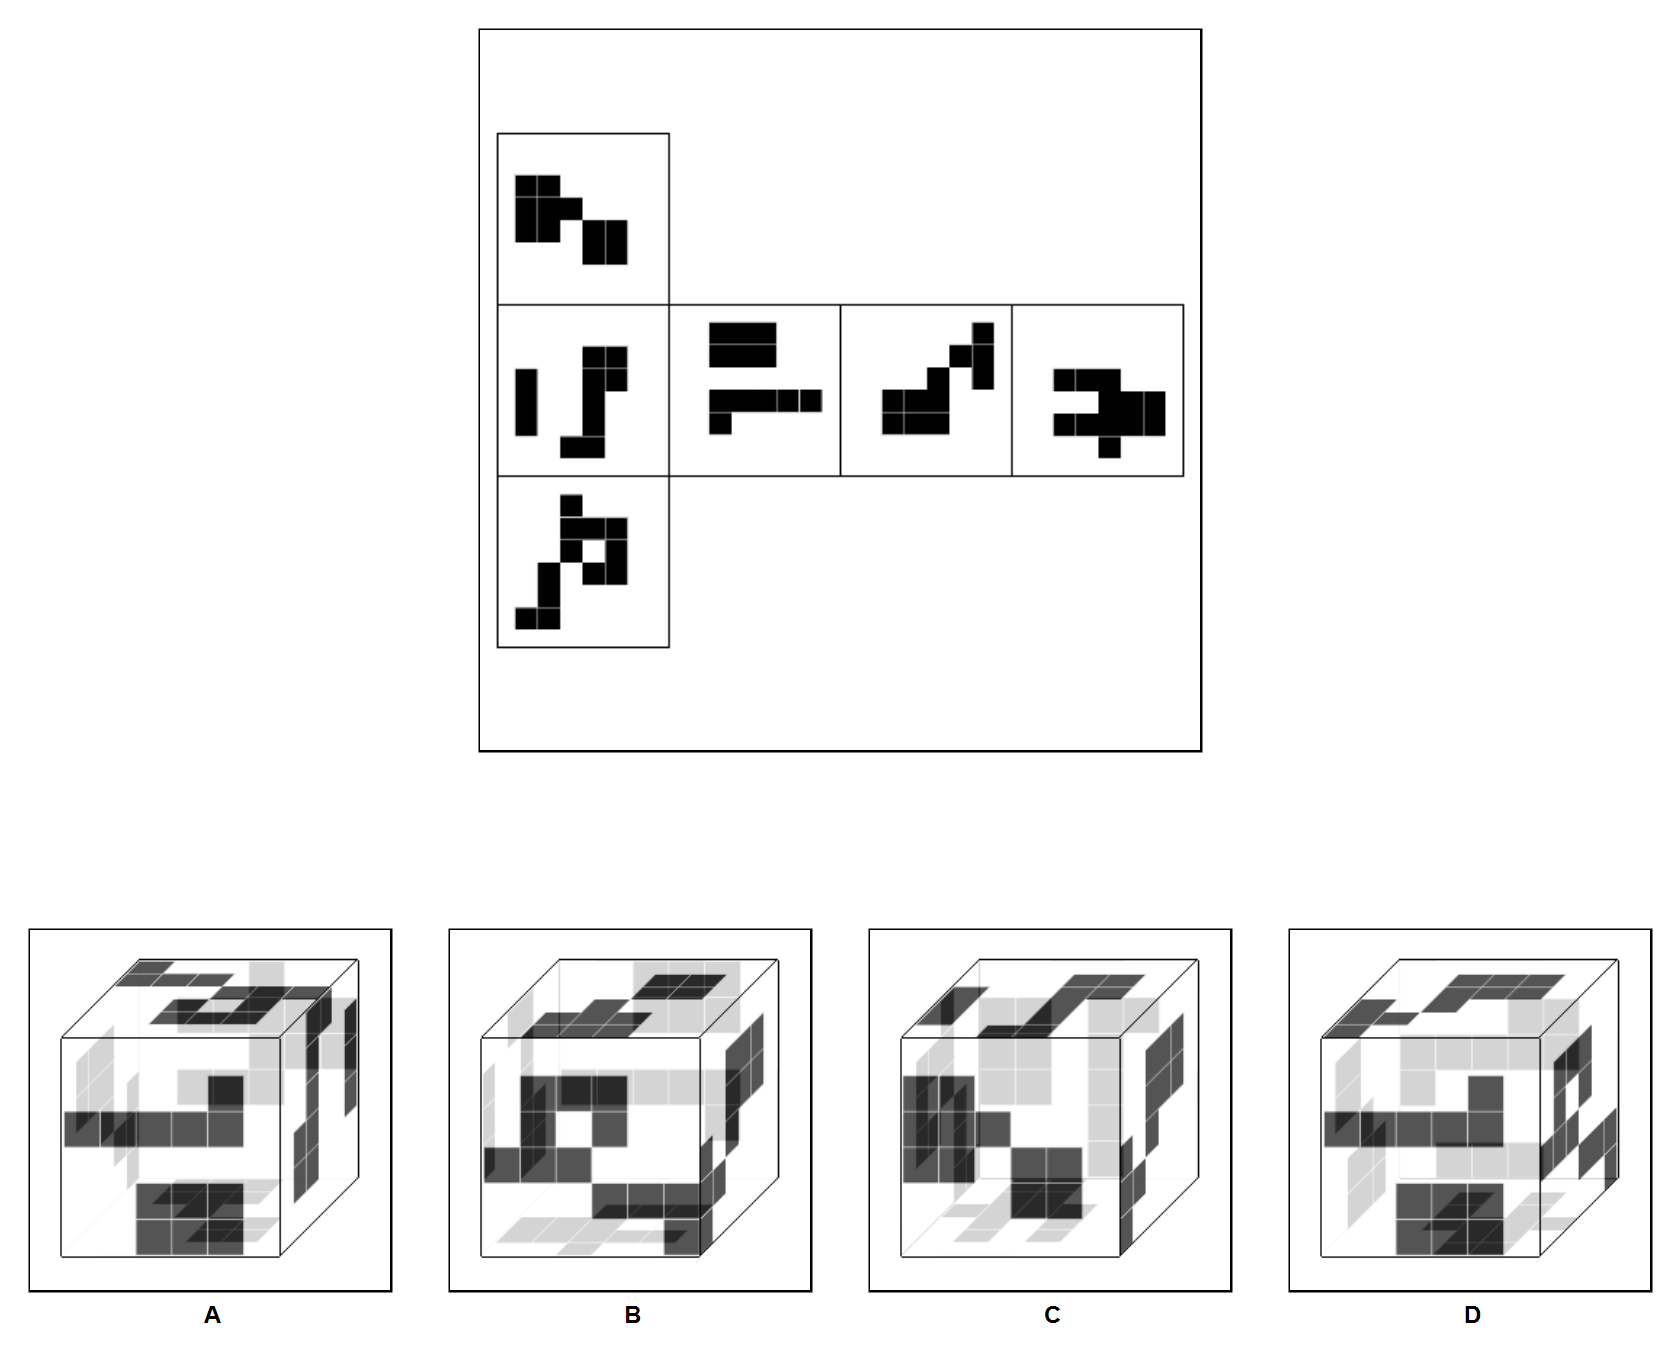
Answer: A